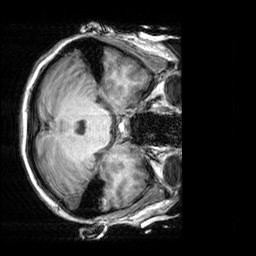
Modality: T1w
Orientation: axial
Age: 24
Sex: female
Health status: healthy
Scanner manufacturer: siemens
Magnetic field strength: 3 T
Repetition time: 2.3 s
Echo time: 0.00303 s